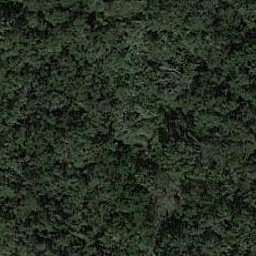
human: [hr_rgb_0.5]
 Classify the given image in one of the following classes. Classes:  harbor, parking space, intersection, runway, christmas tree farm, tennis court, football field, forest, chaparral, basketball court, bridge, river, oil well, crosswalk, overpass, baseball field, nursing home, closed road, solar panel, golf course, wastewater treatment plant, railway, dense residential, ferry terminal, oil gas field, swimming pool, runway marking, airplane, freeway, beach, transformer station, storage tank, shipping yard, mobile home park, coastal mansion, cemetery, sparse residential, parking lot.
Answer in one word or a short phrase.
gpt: forest